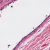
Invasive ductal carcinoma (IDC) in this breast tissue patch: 0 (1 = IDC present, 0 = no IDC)